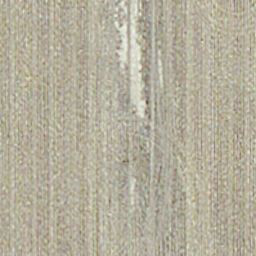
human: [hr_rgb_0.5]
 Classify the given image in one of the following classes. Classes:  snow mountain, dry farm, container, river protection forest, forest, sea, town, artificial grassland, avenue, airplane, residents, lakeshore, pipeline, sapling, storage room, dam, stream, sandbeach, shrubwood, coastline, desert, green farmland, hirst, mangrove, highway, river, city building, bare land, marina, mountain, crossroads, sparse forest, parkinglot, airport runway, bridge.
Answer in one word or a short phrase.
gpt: dry farm